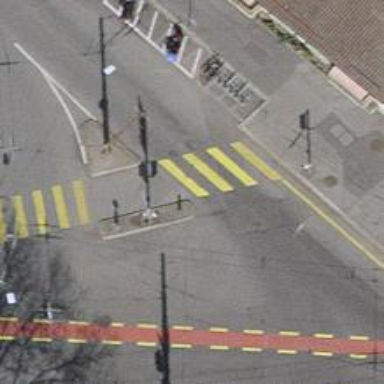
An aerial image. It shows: Crossing with traffic signals.